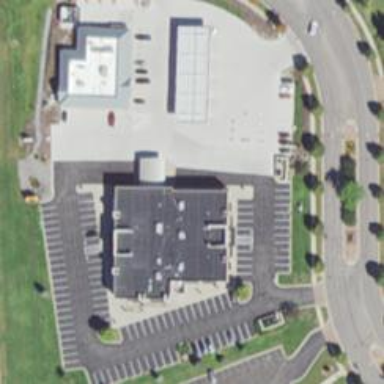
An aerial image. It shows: Healthcare clinic is depicted in the image.